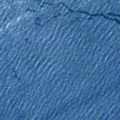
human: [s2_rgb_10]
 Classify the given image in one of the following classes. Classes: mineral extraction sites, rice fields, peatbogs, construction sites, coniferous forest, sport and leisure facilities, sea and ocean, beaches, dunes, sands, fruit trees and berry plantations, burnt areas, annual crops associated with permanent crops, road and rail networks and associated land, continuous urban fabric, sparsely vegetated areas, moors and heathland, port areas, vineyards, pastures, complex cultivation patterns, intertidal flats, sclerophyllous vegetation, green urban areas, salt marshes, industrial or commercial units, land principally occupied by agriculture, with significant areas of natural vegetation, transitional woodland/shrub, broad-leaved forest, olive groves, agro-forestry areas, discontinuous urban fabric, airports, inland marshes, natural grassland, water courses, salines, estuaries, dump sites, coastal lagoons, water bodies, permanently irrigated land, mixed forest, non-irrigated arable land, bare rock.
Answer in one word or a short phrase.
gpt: sea and ocean